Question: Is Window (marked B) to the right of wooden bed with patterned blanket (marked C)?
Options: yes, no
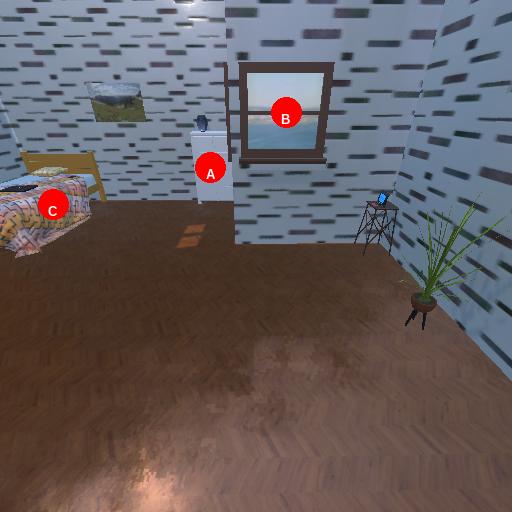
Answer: yes